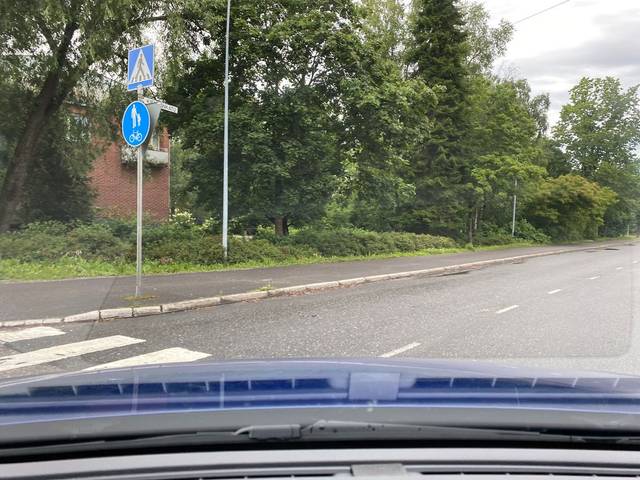
Region: Finland
Coordinates: 61.175, 22.696